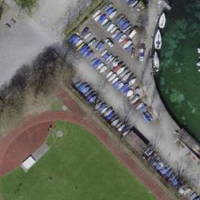
EUNIS habitat code: 53
Species observed at this site:
Certhia brachydactyla
Tachybaptus ruficollis
Corvus corone
Podiceps cristatus
Fulica atra
Aegithalos caudatus
Chroicocephalus ridibundus
Poecile palustris
Draba verna
Larus michahellis
Cygnus olor
Gallinula chloropus
Erithacus rubecula
Sitta europaea
Cyanistes caeruleus
Anas platyrhynchos
Sturnus vulgaris
Troglodytes troglodytes
Chloris chloris
Larus canus
Aythya ferina
Aythya fuligula
Fringilla coelebs
Passer domesticus
Coloeus monedula
Carduelis carduelis
Turdus merula
Phalacrocorax carbo
Mareca strepera
Parus major
Mergus merganser
Motacilla alba